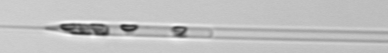
Label: Rhizosolenia